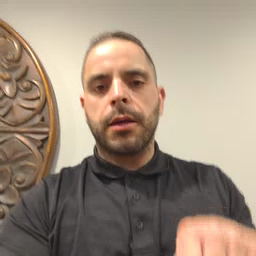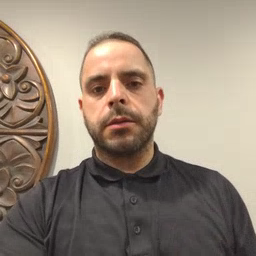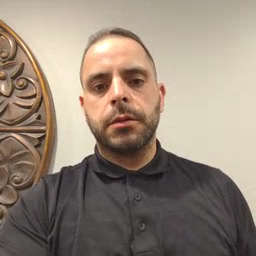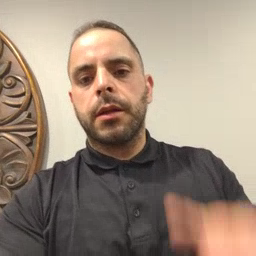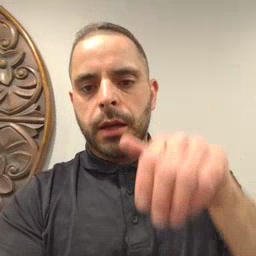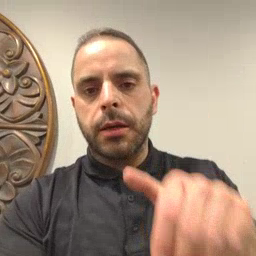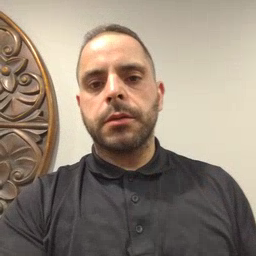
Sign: night